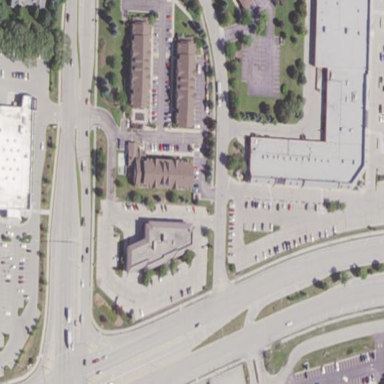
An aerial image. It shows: Retail area.